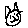
Label: cat